Field crop: tomato
Growth stage: 1
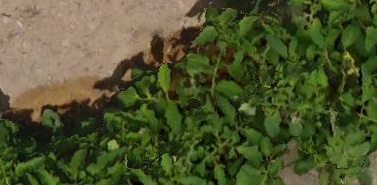
Species: tomato